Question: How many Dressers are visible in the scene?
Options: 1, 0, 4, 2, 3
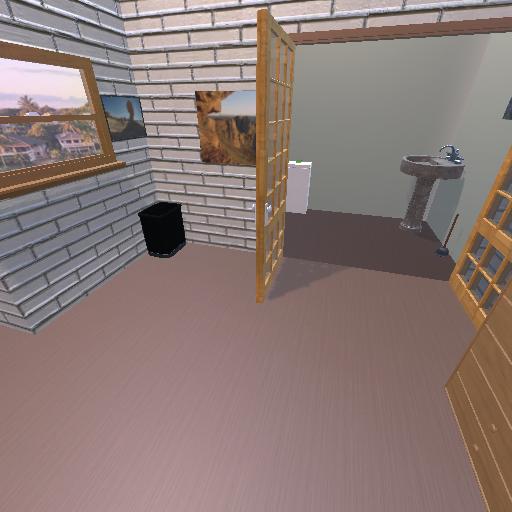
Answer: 1